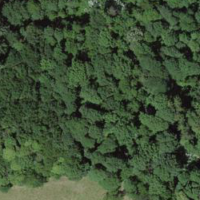
EUNIS habitat code: 45
Species observed at this site:
Ajuga reptans